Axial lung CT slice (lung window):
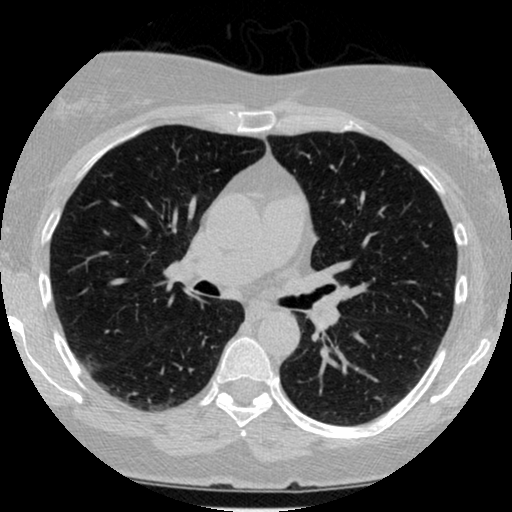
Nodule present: no